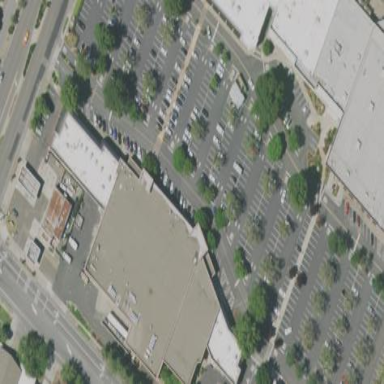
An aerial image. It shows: Supermarket building.